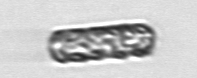
Label: Dactyliosolen_fragilissimus